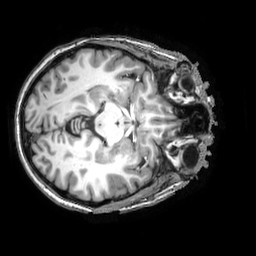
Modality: T1w
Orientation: axial
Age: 56
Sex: female
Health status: healthy
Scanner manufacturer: philips
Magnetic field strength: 3 T
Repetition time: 0.008185 s
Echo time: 0.003746 s